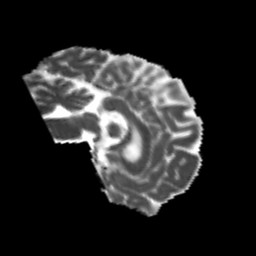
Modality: MD
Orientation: sagittal
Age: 26
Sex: male
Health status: healthy
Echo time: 0.074 s